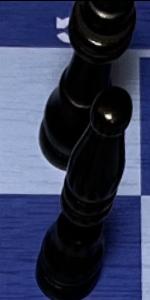
Label: Bishop_Black